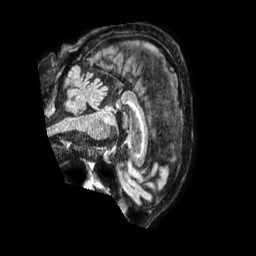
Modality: FLAIR
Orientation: sagittal
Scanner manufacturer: philips
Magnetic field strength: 1.5 T
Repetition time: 4.8 s
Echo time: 0.3317 s